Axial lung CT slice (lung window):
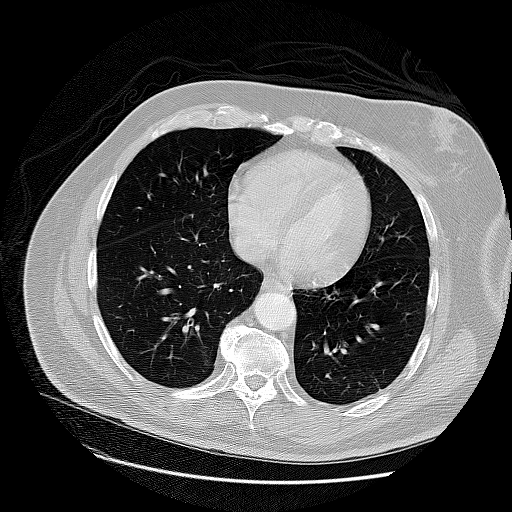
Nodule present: no